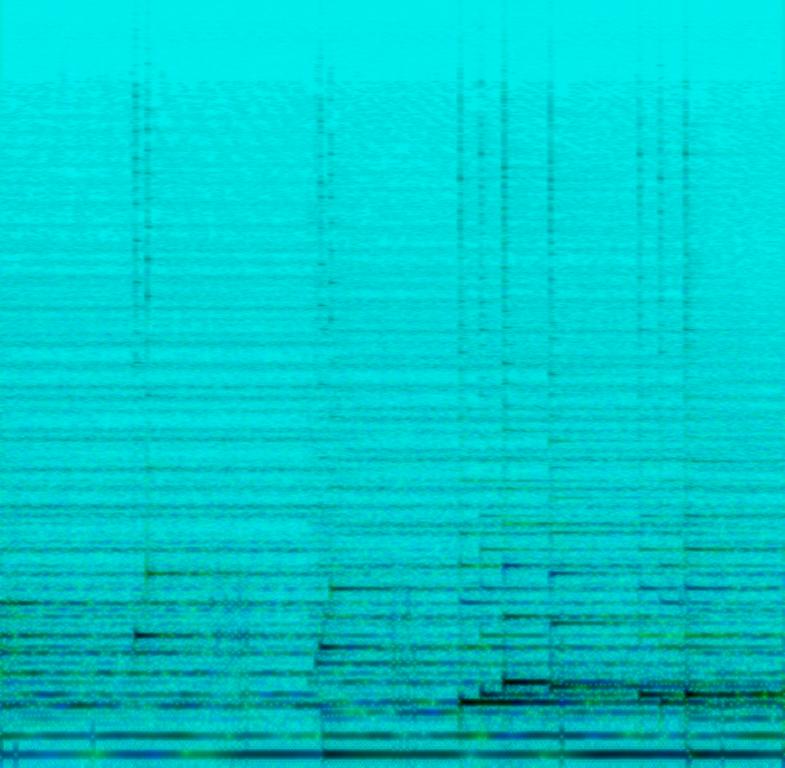
The instrumental music features a harp playing a combination of melody and accompaniment. In the background one can hear a synth pad providing harmony throughout the music excerpt. The message of the song seems romantic and the atmosphere is calming.